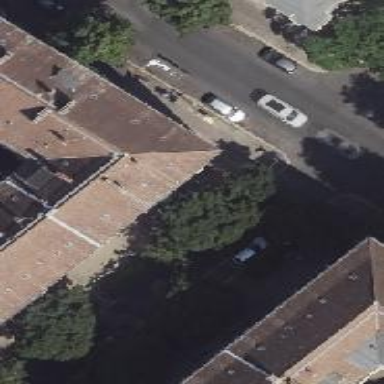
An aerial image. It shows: Parking lane.